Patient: sex F, age 82
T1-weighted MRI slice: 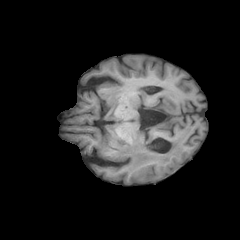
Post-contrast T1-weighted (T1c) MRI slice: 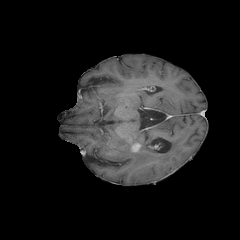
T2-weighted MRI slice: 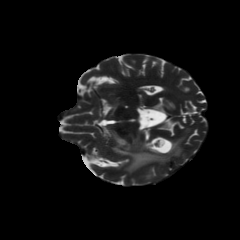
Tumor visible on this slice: yes
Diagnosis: Glioblastoma, IDH-wildtype
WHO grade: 4